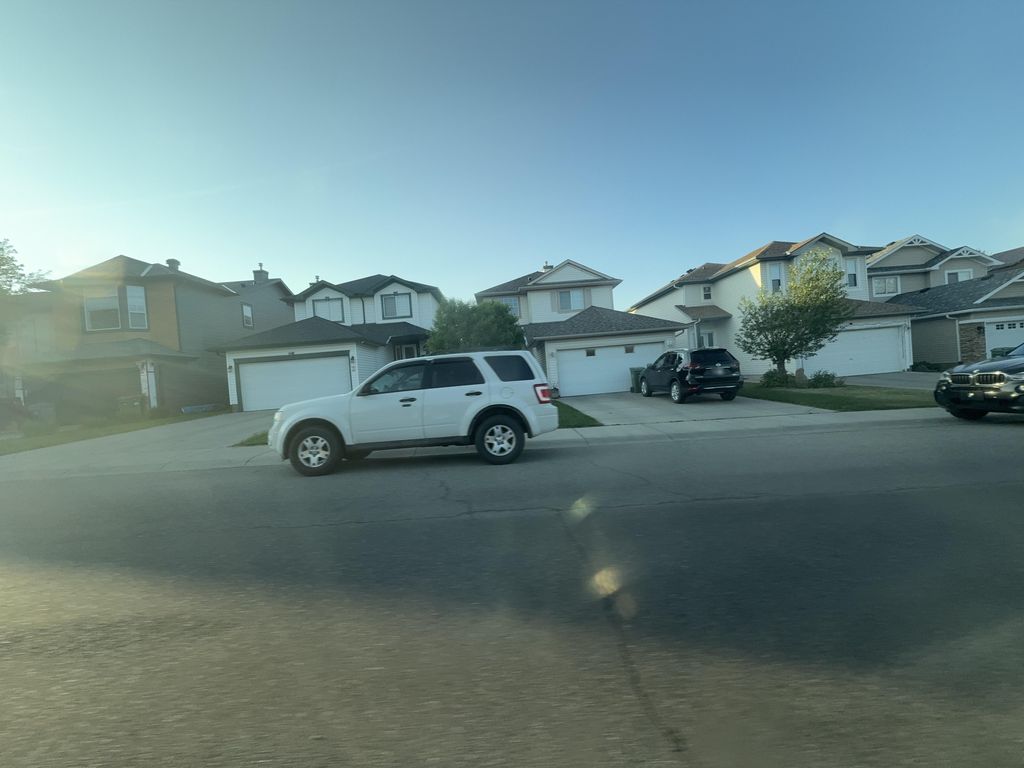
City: calgary